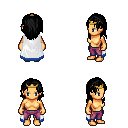
a pixel art fantasy rpg character, female body template, human, tanned skin, white trimmed cape, magenta pants, black long hairstyle, gold tiara, four views (front, back, left, right), 2x2 character sprite sheet, small pixel art, hard edges, no anti-aliasing